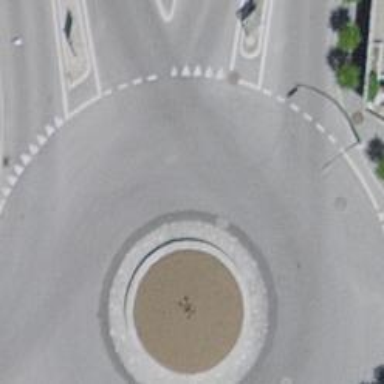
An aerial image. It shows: Tertiary road with asphalt surface leading to roundabout.